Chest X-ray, PA view. Patient: 69 years old, sex F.
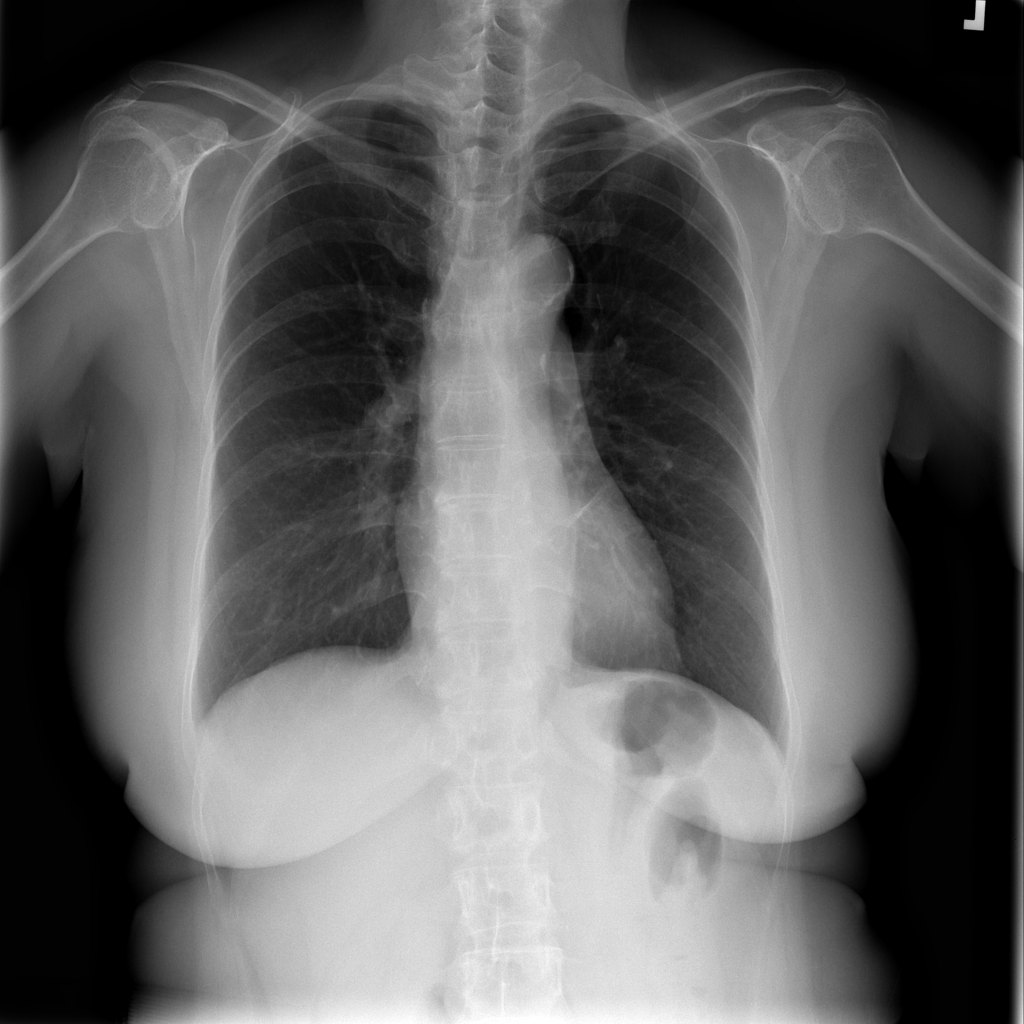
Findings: No Finding